Question: I want to make my UIbarbuttonItem with rounded corners (the right). <URL> still I'm not getting.The image comes from URL.My code is,
'''
dispatch_async(dispatch_get_global_queue(0,0), ^{
NSData * data = [[NSData alloc] initWithContentsOfURL: [NSURL URLWithString:userImage]];
if ( data == nil )
return;
dispatch_async(dispatch_get_main_queue(), ^{
// WARNING: is the cell still using the same data by this point??
UIImage *img = [UIImage imageWithData: data];
UIImage *btnImage = [self imageWithImage:img scaledToSize:CGSizeMake(50, 50)];
UIButton *btn = [UIButton buttonWithType:UIButtonTypeCustom];
// btn.bounds = CGRectMake( 0, 0, btnImage.size.width, btnImage.size.height );
[btn addTarget:self action:@selector(action:) forControlEvents:UIControlEventTouchDown];
[btn setImage:btnImage forState:UIControlStateNormal];
UIBarButtonItem *btnItem = [[UIBarButtonItem alloc] initWithCustomView:btn];
self.navigationItem.rightBarButtonItem = btnItem;
});
});
'''

I need to implement the same as the image.What I' doing wrong,please anybody help me to fix this.
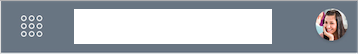
Answer: It works for me:
'''
- (void)viewDidLoad
{
[super viewDidLoad];
NSString* url = @"http://i.stack.imgur.com/EbYBY.jpg";
NSData * data = [[NSData alloc] initWithContentsOfURL: [NSURL URLWithString:url]];
UIImage* img = [UIImage imageWithData:data];
UIImageView* v = [[UIImageView alloc] initWithFrame:CGRectMake(0, 0, 40, 40)];
v.image = img;
v.layer.masksToBounds = YES;
v.layer.cornerRadius = 20;
UIBarButtonItem* rightBtn = [[UIBarButtonItem alloc] initWithCustomView:v];
self.navigationItem.rightBarButtonItem = rightBtn;
}
'''